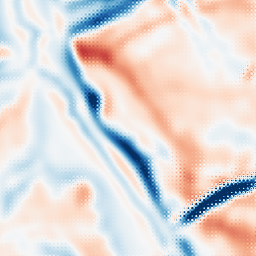
Category: multiscale
Decomposition family: dog
Decomposition parameters: sigma_low: 5
sigma_high: 10
Upsampling method: regularized
Upsampling parameters: scale: 2
lambda_reg: 0.1
Upsampling scale: 2